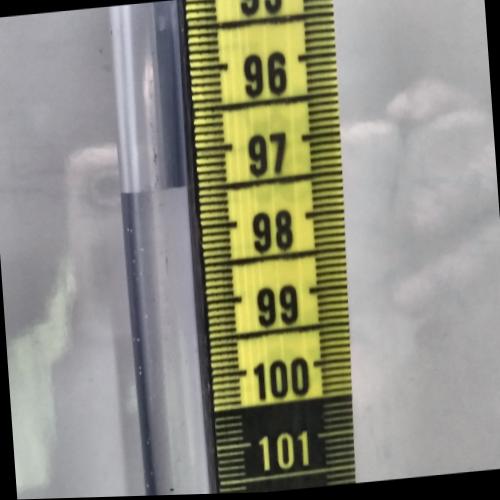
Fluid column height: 97.5 cm